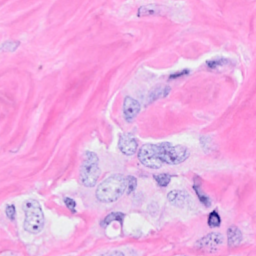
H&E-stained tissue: Breast